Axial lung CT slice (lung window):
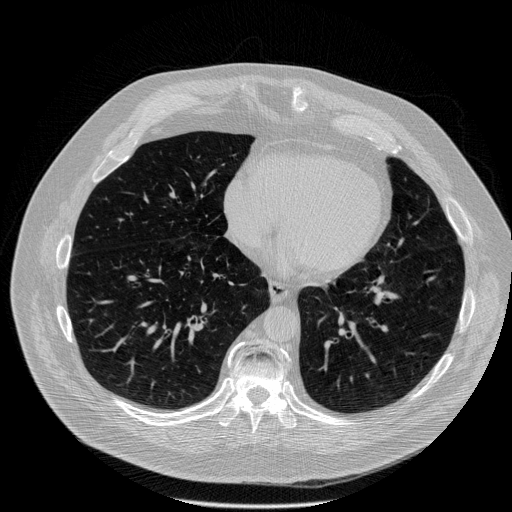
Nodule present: no